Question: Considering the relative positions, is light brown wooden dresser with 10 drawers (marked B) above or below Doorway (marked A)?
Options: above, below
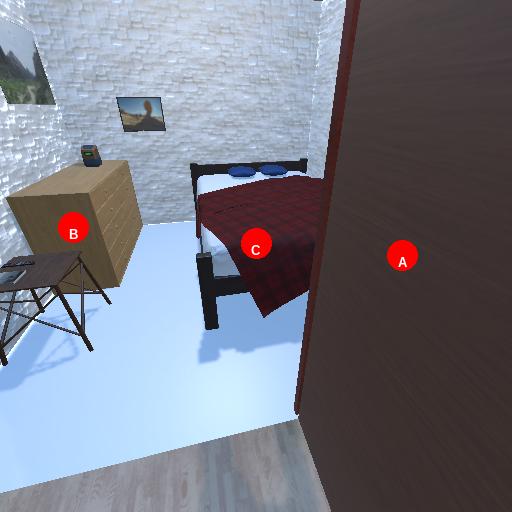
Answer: above